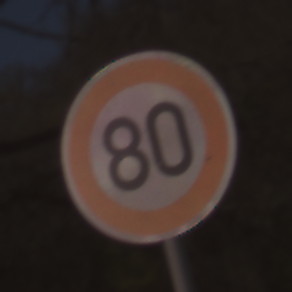
Verkehrszeichen: Geschwindigkeit80
Umgebung: Outdoor, Nature
Tageszeit: SunriseSunset
Wetter: Clear
Licht: Natural
Jahreszeit: NotSpecified
Kontrast: HighContrast